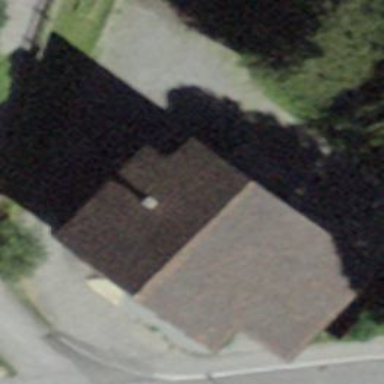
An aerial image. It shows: Building with tile roof.